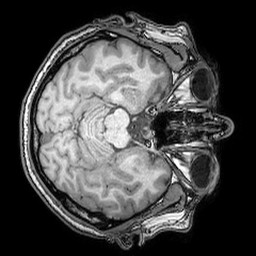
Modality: T1w
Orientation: axial
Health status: ill
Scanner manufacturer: philips
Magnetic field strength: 3 T
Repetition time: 0.007 s
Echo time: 0.003501 s